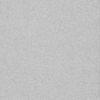
Label: dusty